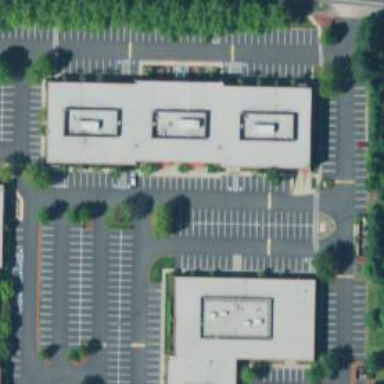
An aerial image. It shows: Parking space.